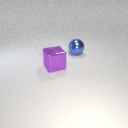
large blue metal sphere behind large purple metal cube